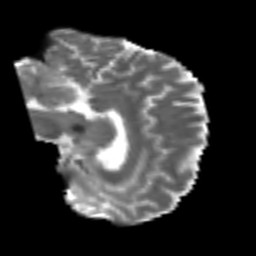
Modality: T2w
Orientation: sagittal
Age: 62
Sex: male
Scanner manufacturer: siemens
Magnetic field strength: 3 T
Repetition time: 4.999 s
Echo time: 0.07946 s